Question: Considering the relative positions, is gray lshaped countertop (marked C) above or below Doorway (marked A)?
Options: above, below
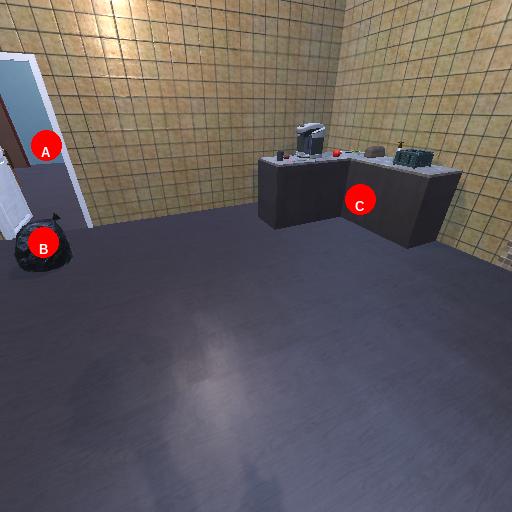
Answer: above